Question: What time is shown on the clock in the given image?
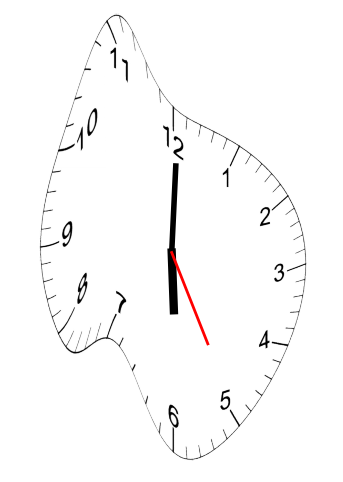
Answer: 06:00:25